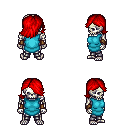
a pixel art fantasy rpg character, male body template, skeleton, teal tunic, metal pants, red swoop hairstyle, cloth bracers, four views (front, back, left, right), 2x2 character sprite sheet, small pixel art, hard edges, no anti-aliasing